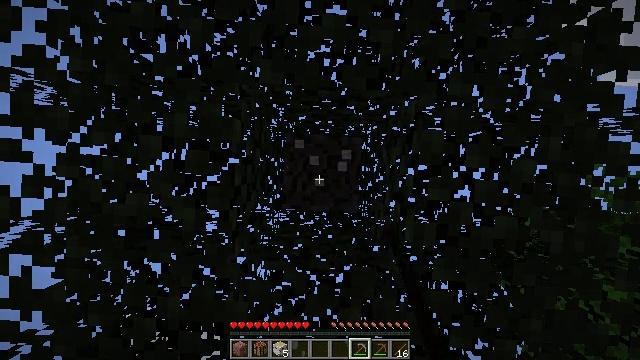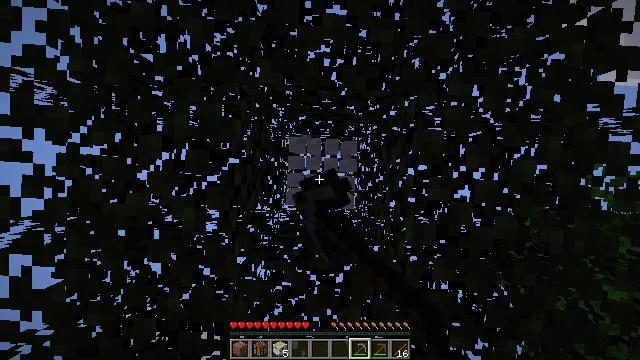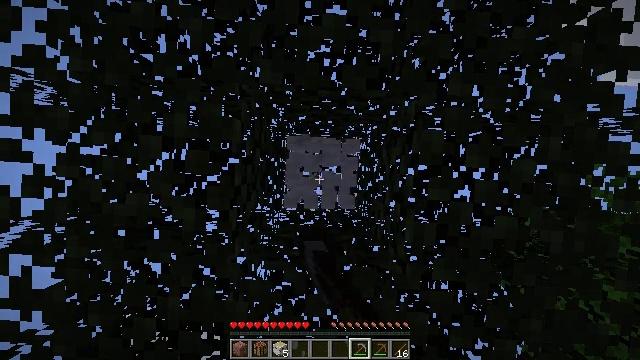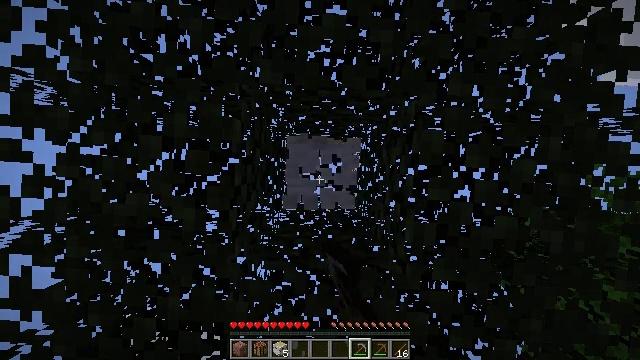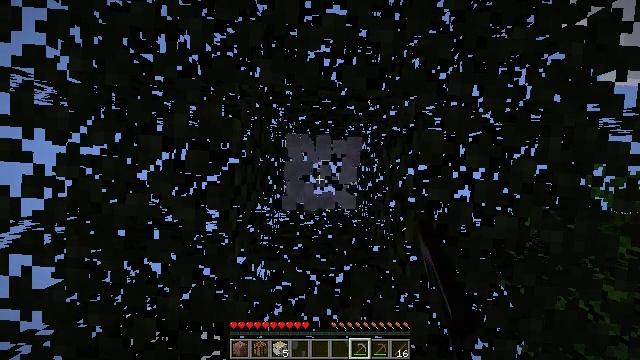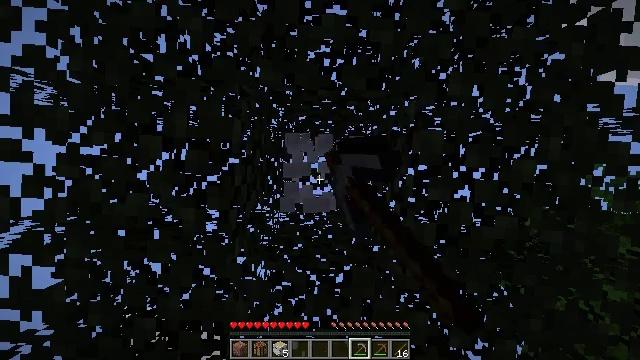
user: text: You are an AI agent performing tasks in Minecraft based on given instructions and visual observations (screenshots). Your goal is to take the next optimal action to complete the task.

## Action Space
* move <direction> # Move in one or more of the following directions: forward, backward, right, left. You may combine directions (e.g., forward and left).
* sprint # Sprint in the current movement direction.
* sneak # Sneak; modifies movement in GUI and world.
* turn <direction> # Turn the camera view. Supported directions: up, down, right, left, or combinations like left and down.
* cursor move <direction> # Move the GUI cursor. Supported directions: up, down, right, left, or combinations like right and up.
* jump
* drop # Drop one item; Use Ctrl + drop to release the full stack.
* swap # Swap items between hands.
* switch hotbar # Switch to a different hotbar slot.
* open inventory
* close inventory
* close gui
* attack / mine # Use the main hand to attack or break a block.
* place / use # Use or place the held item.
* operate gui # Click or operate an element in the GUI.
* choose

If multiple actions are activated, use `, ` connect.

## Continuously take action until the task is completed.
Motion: motion action
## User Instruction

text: Harvest birch logs from birch trees.
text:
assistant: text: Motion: attack / mine
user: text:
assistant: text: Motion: attack / mine
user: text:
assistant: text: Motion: attack / mine
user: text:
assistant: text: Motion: attack / mine
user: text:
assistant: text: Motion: attack / mine
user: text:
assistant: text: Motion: attack / mine